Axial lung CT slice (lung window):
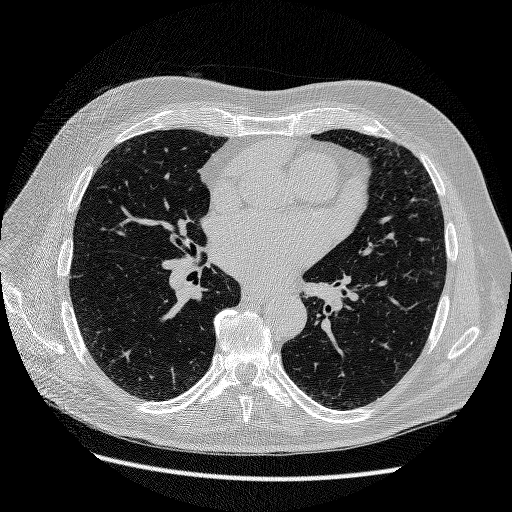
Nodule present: no